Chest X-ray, AP view. Patient: 32 years old, sex M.
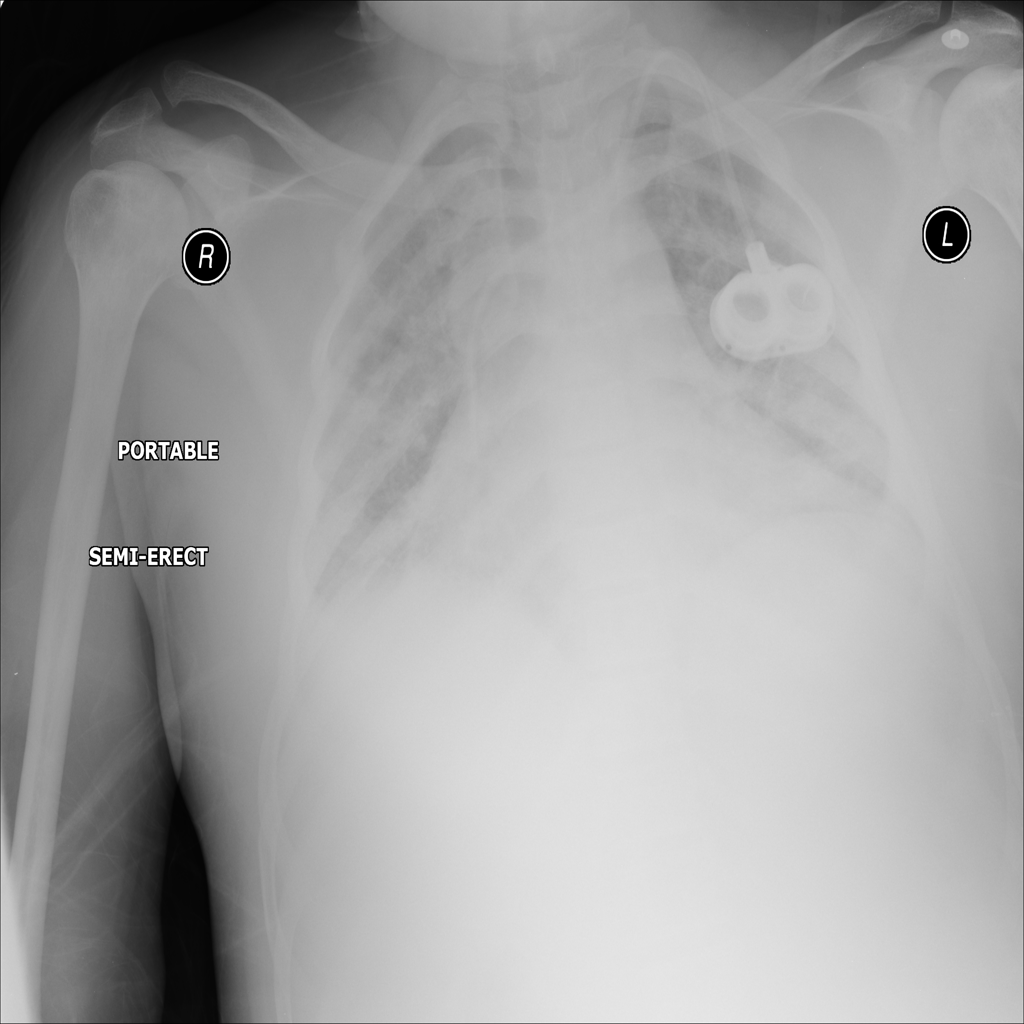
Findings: Cardiomegaly, Edema, Effusion